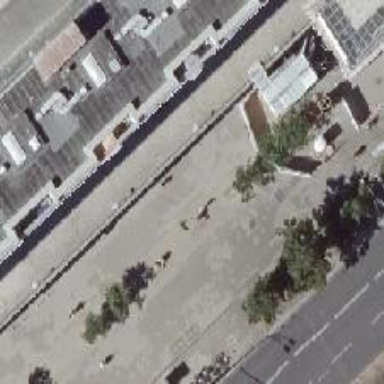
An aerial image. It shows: Clothing store.